Question: In my LigGdx based game, I wish to move my Sprite in an elliptical path to reach the destination. I do not find any support in Universal tween engine. Sample of route example is shown below.

Questions :
1. Is there is any methods in UniversalTween Engine to have a elliptical path ?
2. Also let me know what is waypoints in UniversalTween Engine ?
Thanks in Advance !
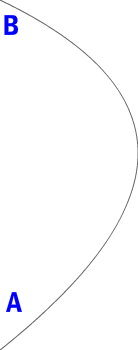
Answer: The Universal Tween Engine now supports curves - Default is CatmullRom which would definitely be able to provide the smooth movement you want.
It's a little tricky to get your head around at first but not that bad once you get used to it.
<URL>
<URL>